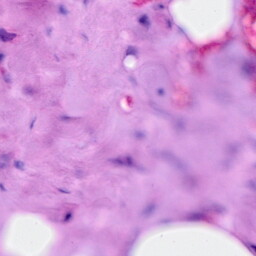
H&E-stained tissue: Breast